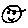
Label: smiley face